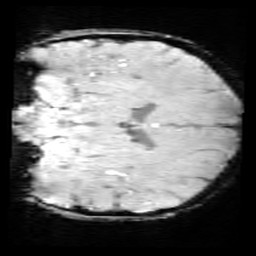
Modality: SWI
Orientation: coronal
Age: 11
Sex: male
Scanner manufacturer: siemens
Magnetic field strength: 3 T
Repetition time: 0.027 s
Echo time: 0.02 s